Question: I have a problem with Tooltips in JavaFX. For illustration the core of this problem I created new JavaFX project through IntelliJ Idea. Root pane of that project is HBox with 'alignment="CENTER"' and that HBox contains four buttons (text: Button A-D). Every button has set Tooltip with text: Sample tooltip A-B. Through fxml file I am also loading cascading styles saved in file named styles.css.
I launch application and when I hover with mouse on the first button, it's tooltip looks exactly like CSS file describes. When I am hovering on the second button, right border of tooltip is very slightly brighter. But when I hover with mouse on third or fourth button, right red border of tooltip is slightly visible, rather we can see mix of it's background (yellow) and border color. None of others borders is doing that, only the right border.
I tried change font family, font size and padding.
What causes this issue? Have you got any solution for that problem? And have you got this trouble too?

*Mouse cursor is hovering on Button C
'''
package sample;
import javafx.application.Application;
import javafx.fxml.FXMLLoader;
import javafx.scene.Parent;
import javafx.scene.Scene;
import javafx.stage.Stage;
public class Main extends Application {
@Override
public void start(Stage primaryStage) throws Exception{
Parent root = FXMLLoader.load(getClass().getResource("sample.fxml"));
primaryStage.setTitle("Hello World");
primaryStage.setScene(new Scene(root, 300, 275));
primaryStage.show();
}
public static void main(String[] args) {
launch(args);
}
}
'''
'''
package sample;
public class Controller {
}
'''
'''
<?xml version="1.0" encoding="UTF-8"?>
<?import java.lang.*?>
<?import javafx.scene.control.*?>
<?import javafx.scene.layout.*?>
<HBox alignment="CENTER" spacing="10.0" stylesheets="@styles.css" xmlns="http://javafx.com/javafx/8" xmlns:fx="http://javafx.com/fxml/1">
<children>
<Button mnemonicParsing="false" text="Button A">
<tooltip>
<Tooltip text="Sample tooltip A" />
</tooltip>
</Button>
<Button mnemonicParsing="false" text="Button B">
<tooltip>
<Tooltip text="Sample tooltip B" />
</tooltip>
</Button>
<Button mnemonicParsing="false" text="Button C">
<tooltip>
<Tooltip text="Sample tooltip C" />
</tooltip>
</Button>
<Button mnemonicParsing="false" text="Button D">
<tooltip>
<Tooltip text="Sample tooltip D" />
</tooltip>
</Button>
</children>
</HBox>
'''
'''
.tooltip{
-fx-text-fill: black;
-fx-background-radius: 0px;
-fx-background-color: yellow;
-fx-effect: null;
-fx-border-width: 1px;
-fx-border-color: red;}
'''
PS: Sorry for my english.
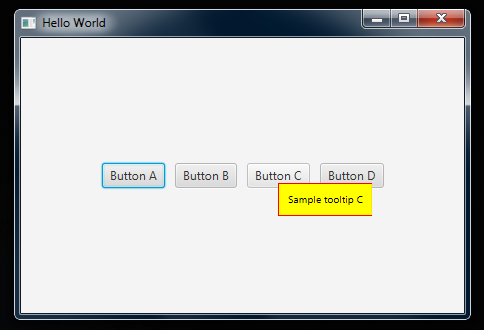
Answer: I've managed to reproduce your issues, so I've been trying to find out the reason for this weird/buggy behaviour.
First of all, I thought it had something to do with the length of the text, being that "C" has different length than "A".
For debugging purposes, I've created the scene in code.
'''
@Override
public void start(Stage primaryStage) throws IOException {
Button bA=new Button("Button A");
Tooltip tA=new Tooltip("Sample tooltip A");
tA.widthProperty().addListener((obs,b,b1)->System.out.println("A: "+tA.getWidth()));
bA.setTooltip(tA);
Button bB=new Button("Button B");
Tooltip tB=new Tooltip("Sample tooltip B");
tB.widthProperty().addListener((obs,b,b1)->System.out.println("B: "+tB.getWidth()));
bB.setTooltip(tB);
Button bC=new Button("Button C");
Tooltip tC=new Tooltip("Sample tooltip C");
tC.widthProperty().addListener((obs,b,b1)->System.out.println("C: "+tC.getWidth()));
bC.setTooltip(tC);
Button bD=new Button("Button D");
Tooltip tD=new Tooltip("Sample tooltip D");
tD.widthProperty().addListener((obs,b,b1)->System.out.println("D: "+tD.getWidth()));
bD.setTooltip(tD);
HBox root =new HBox(10,bA,bB,bC,bD);
Scene scene = new Scene(root, 300, 250);
scene.getStylesheets().add(getClass().getResource("root.css").toExternalForm());
primaryStage.setScene(scene);
primaryStage.show();
}
'''
Where I've added a listener to changes in the width of the tooltips.
And this is the output:
'''
A: 18.0
A: 0.0
A: 95.16523742675781
A: 95.0
A: 95.16523742675781
A: 95.0
B: 18.0
B: 0.0
B: 94.<PHONE>
B: 94.0
B: 94.<PHONE>
B: 94.0
C: 18.0
C: 0.0
C: 94.9012680053711
C: 94.0
C: 94.9012680053711
C: 94.0
D: 18.0
D: 0.0
D: 95.73799133300781
D: 95.0
D: 95.73799133300781
D: 95.0
'''
Do you notice that every tooltip get its real width, and then it's truncated?
This means that tooltip for 'A' is truncated just a few, from 95.17 to 95, and there's no visible indication of this, but 'C' is truncated from 94.90 to 94, almost 1 pixel, so that's why the right border is nearly not visible!
I can't tell the reason why this behaviour. But we can try to solve it.
One simple solution could be providing enough space for the text. In your FXML file this will solve the problem:
'''
<Tooltip prefWidth="100" text="Sample tooltip A" />
...
<Tooltip prefWidth="100" text="Sample tooltip C" />
...
'''
A more exact solution would be setting the required width for every tooltip: If we round up the length of the text and add the 20px padding, the tooltip will be just one pixel wider and the borders will be visible for every button tooltip.
This is how you can do it (padding and border hardcoded for the sake of simplicity):
'''
private final double PADDING = 9d;
private final double BORDER = 1d;
private void setTooltipWidth(Tooltip tooltip){
if(tooltip==null ||
tooltip.getScene()==null ||
tooltip.getScene().getRoot()==null){
return;
}
Text text=(Text)tooltip.getScene().getRoot().lookup(".text");
if(text==null || text.getLayoutBounds().getWidth()==0){
return;
}
double width=2d*(PADDING+BORDER)+Math.ceil(text.getLayoutBounds().getWidth());
tooltip.setPrefWidth(width);
}
'''
And now, for every button:
'''
tC.widthProperty().addListener((obs,b,b1)->setTooltipWidth(tC));
'''
If we print again the width changes, this will show now on button "C":
'''
C: 18.0
C: 0.0
C: 94.9012680053711
C: 94.0
C: 94.9012680053711
C: 95.0
'''
And the tooltip will be displayed correctly: